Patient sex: F
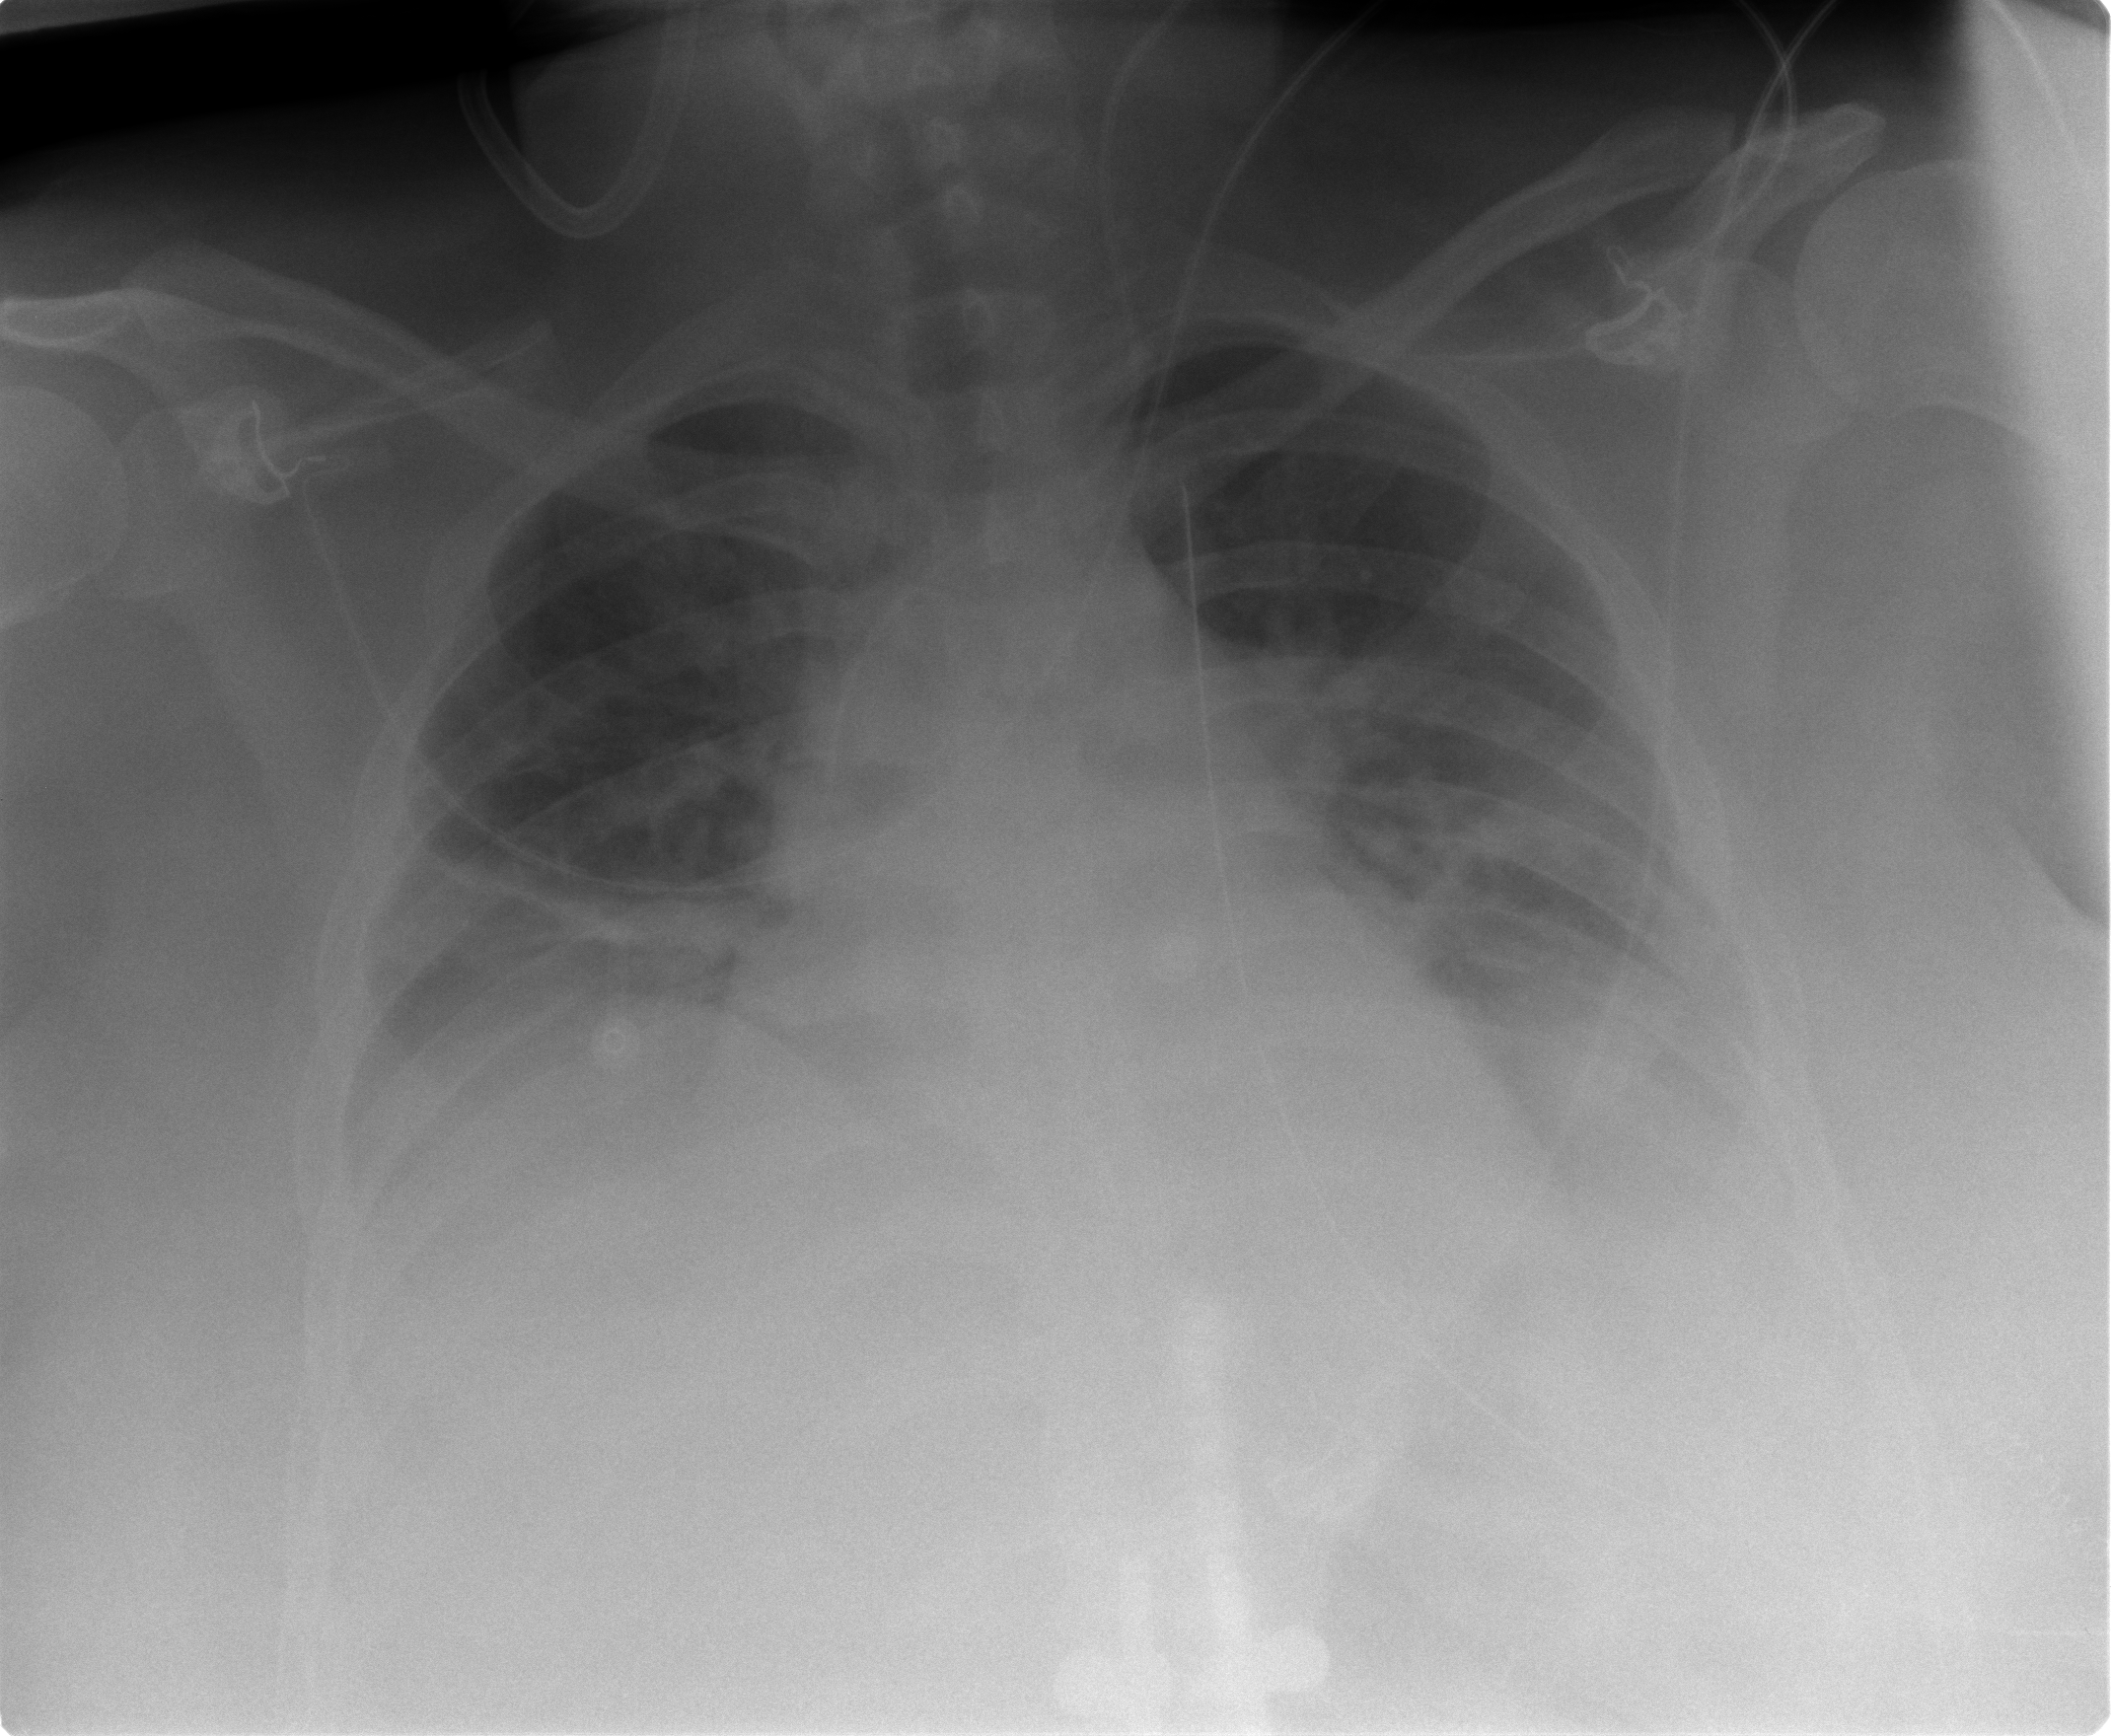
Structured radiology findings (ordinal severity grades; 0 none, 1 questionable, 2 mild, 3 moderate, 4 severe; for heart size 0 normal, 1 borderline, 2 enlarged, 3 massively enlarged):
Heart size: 2
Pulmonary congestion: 1
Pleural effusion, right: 2
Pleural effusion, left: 2
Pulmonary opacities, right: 0
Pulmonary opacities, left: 0
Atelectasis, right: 3
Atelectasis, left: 3